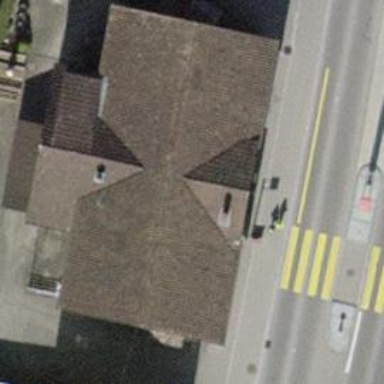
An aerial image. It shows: Restaurant.